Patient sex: F
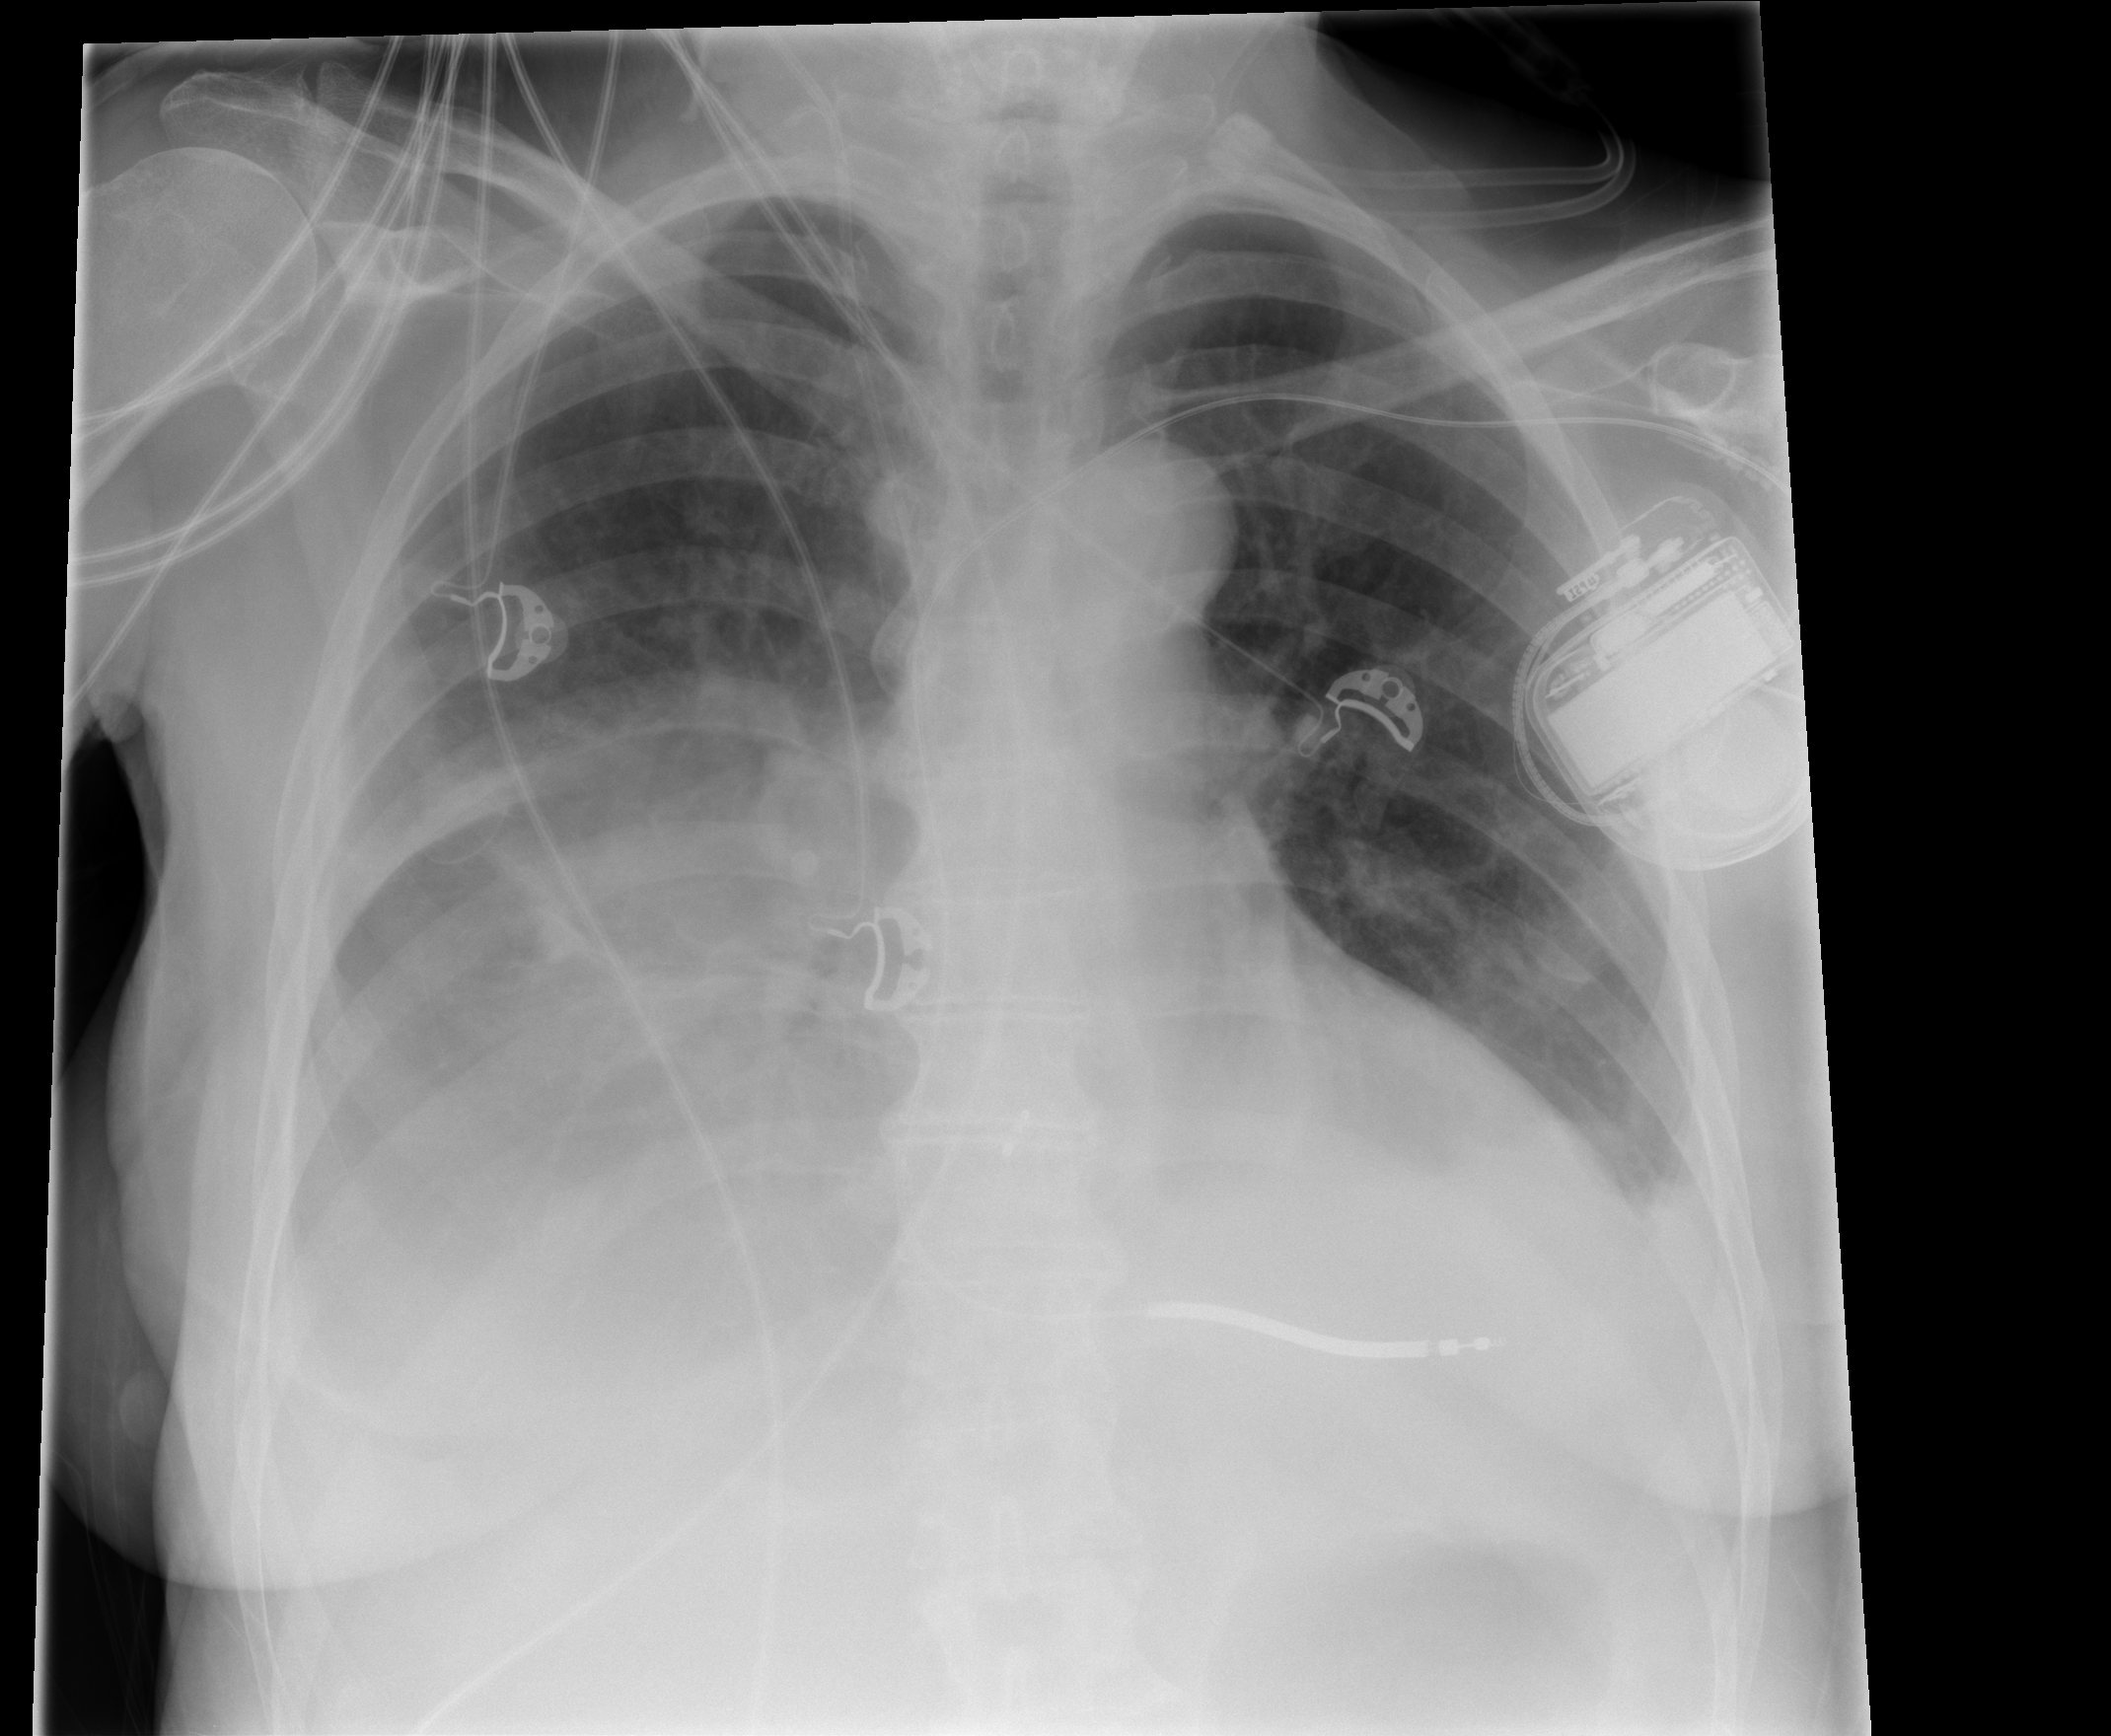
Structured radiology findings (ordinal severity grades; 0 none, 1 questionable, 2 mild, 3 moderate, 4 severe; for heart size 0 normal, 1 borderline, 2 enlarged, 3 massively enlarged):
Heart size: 0
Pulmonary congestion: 0
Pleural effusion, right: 3
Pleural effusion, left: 0
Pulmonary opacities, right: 0
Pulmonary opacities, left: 0
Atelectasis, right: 3
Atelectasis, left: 0